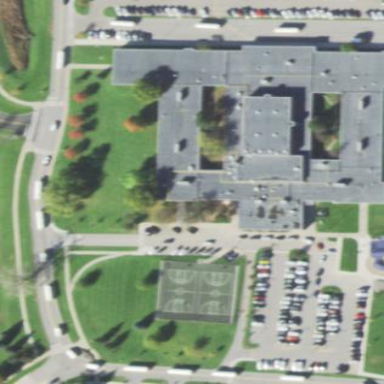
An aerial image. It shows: School building with school amenities.